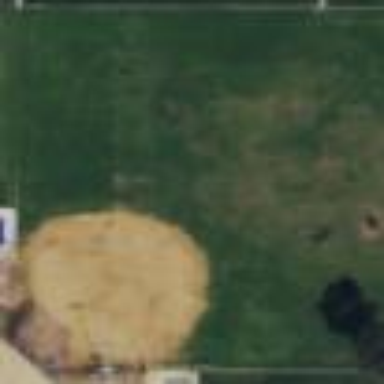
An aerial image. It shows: Baseball pitch for leisure and sports activities.